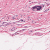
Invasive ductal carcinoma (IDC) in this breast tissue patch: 0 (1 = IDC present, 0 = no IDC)